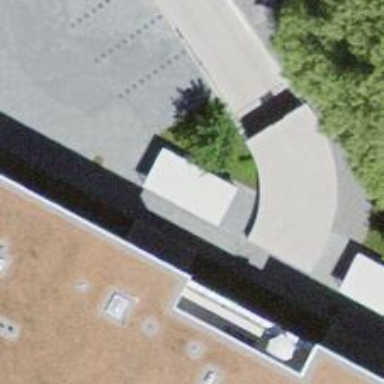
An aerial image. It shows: Bicycle parking facility.